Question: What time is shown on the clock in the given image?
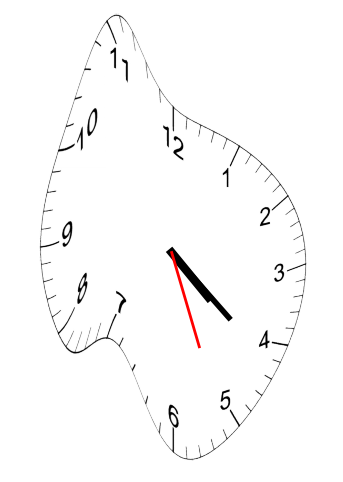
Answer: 04:21:26